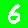
Digit: 6